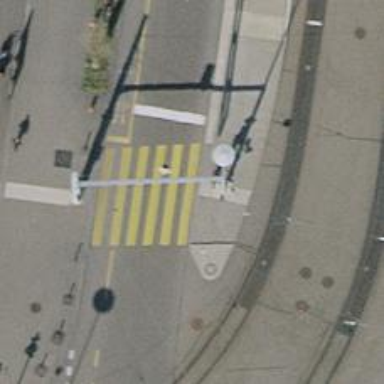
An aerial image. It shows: Kerb serving as barrier.